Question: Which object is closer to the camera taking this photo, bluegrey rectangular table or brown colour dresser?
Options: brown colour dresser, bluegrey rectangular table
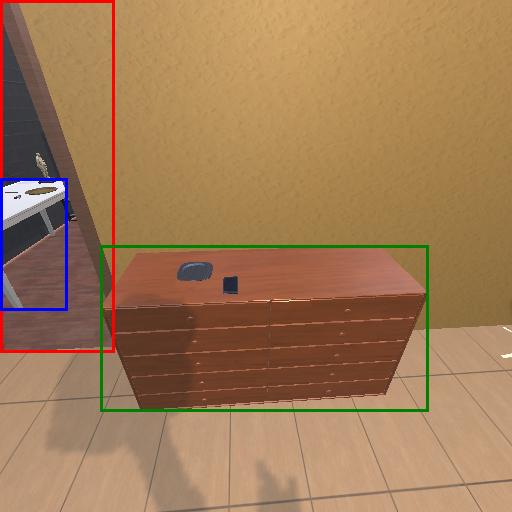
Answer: brown colour dresser